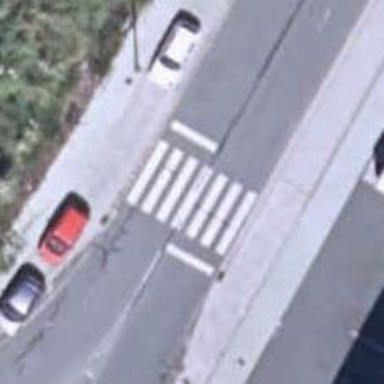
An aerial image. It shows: Marked road crossing.